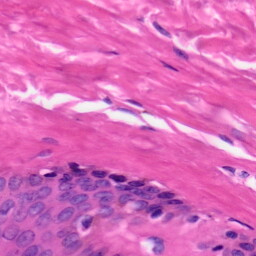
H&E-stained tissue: Skin